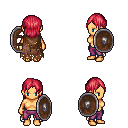
a pixel art fantasy rpg character, female body template, human, tanned skin, brown tattered cape, magenta pants, ruby red long bangs hairstyle, shield, four views (front, back, left, right), 2x2 character sprite sheet, small pixel art, hard edges, no anti-aliasing